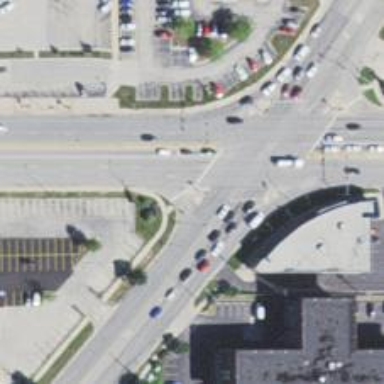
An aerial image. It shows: Footway that serves as traffic island.